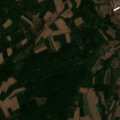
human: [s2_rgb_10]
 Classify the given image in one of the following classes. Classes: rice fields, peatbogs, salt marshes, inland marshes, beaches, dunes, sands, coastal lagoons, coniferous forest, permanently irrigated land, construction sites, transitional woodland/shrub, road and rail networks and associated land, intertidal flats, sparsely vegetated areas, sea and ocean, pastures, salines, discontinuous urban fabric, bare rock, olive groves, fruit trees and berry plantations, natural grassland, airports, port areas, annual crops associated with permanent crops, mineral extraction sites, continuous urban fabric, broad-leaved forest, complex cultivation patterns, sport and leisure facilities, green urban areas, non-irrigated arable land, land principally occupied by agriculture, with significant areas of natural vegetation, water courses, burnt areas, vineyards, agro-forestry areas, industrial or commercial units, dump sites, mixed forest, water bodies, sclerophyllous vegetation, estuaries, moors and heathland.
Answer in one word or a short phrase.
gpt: non-irrigated arable land, complex cultivation patterns, land principally occupied by agriculture, with significant areas of natural vegetation, broad-leaved forest